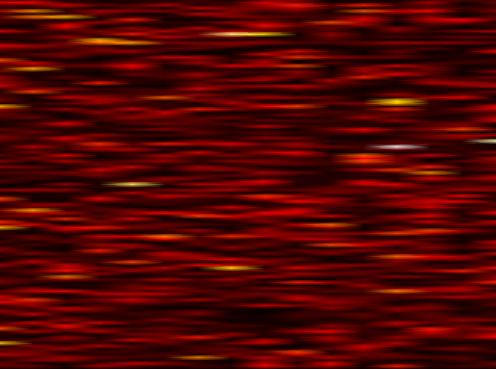
Label: UFMC